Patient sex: F
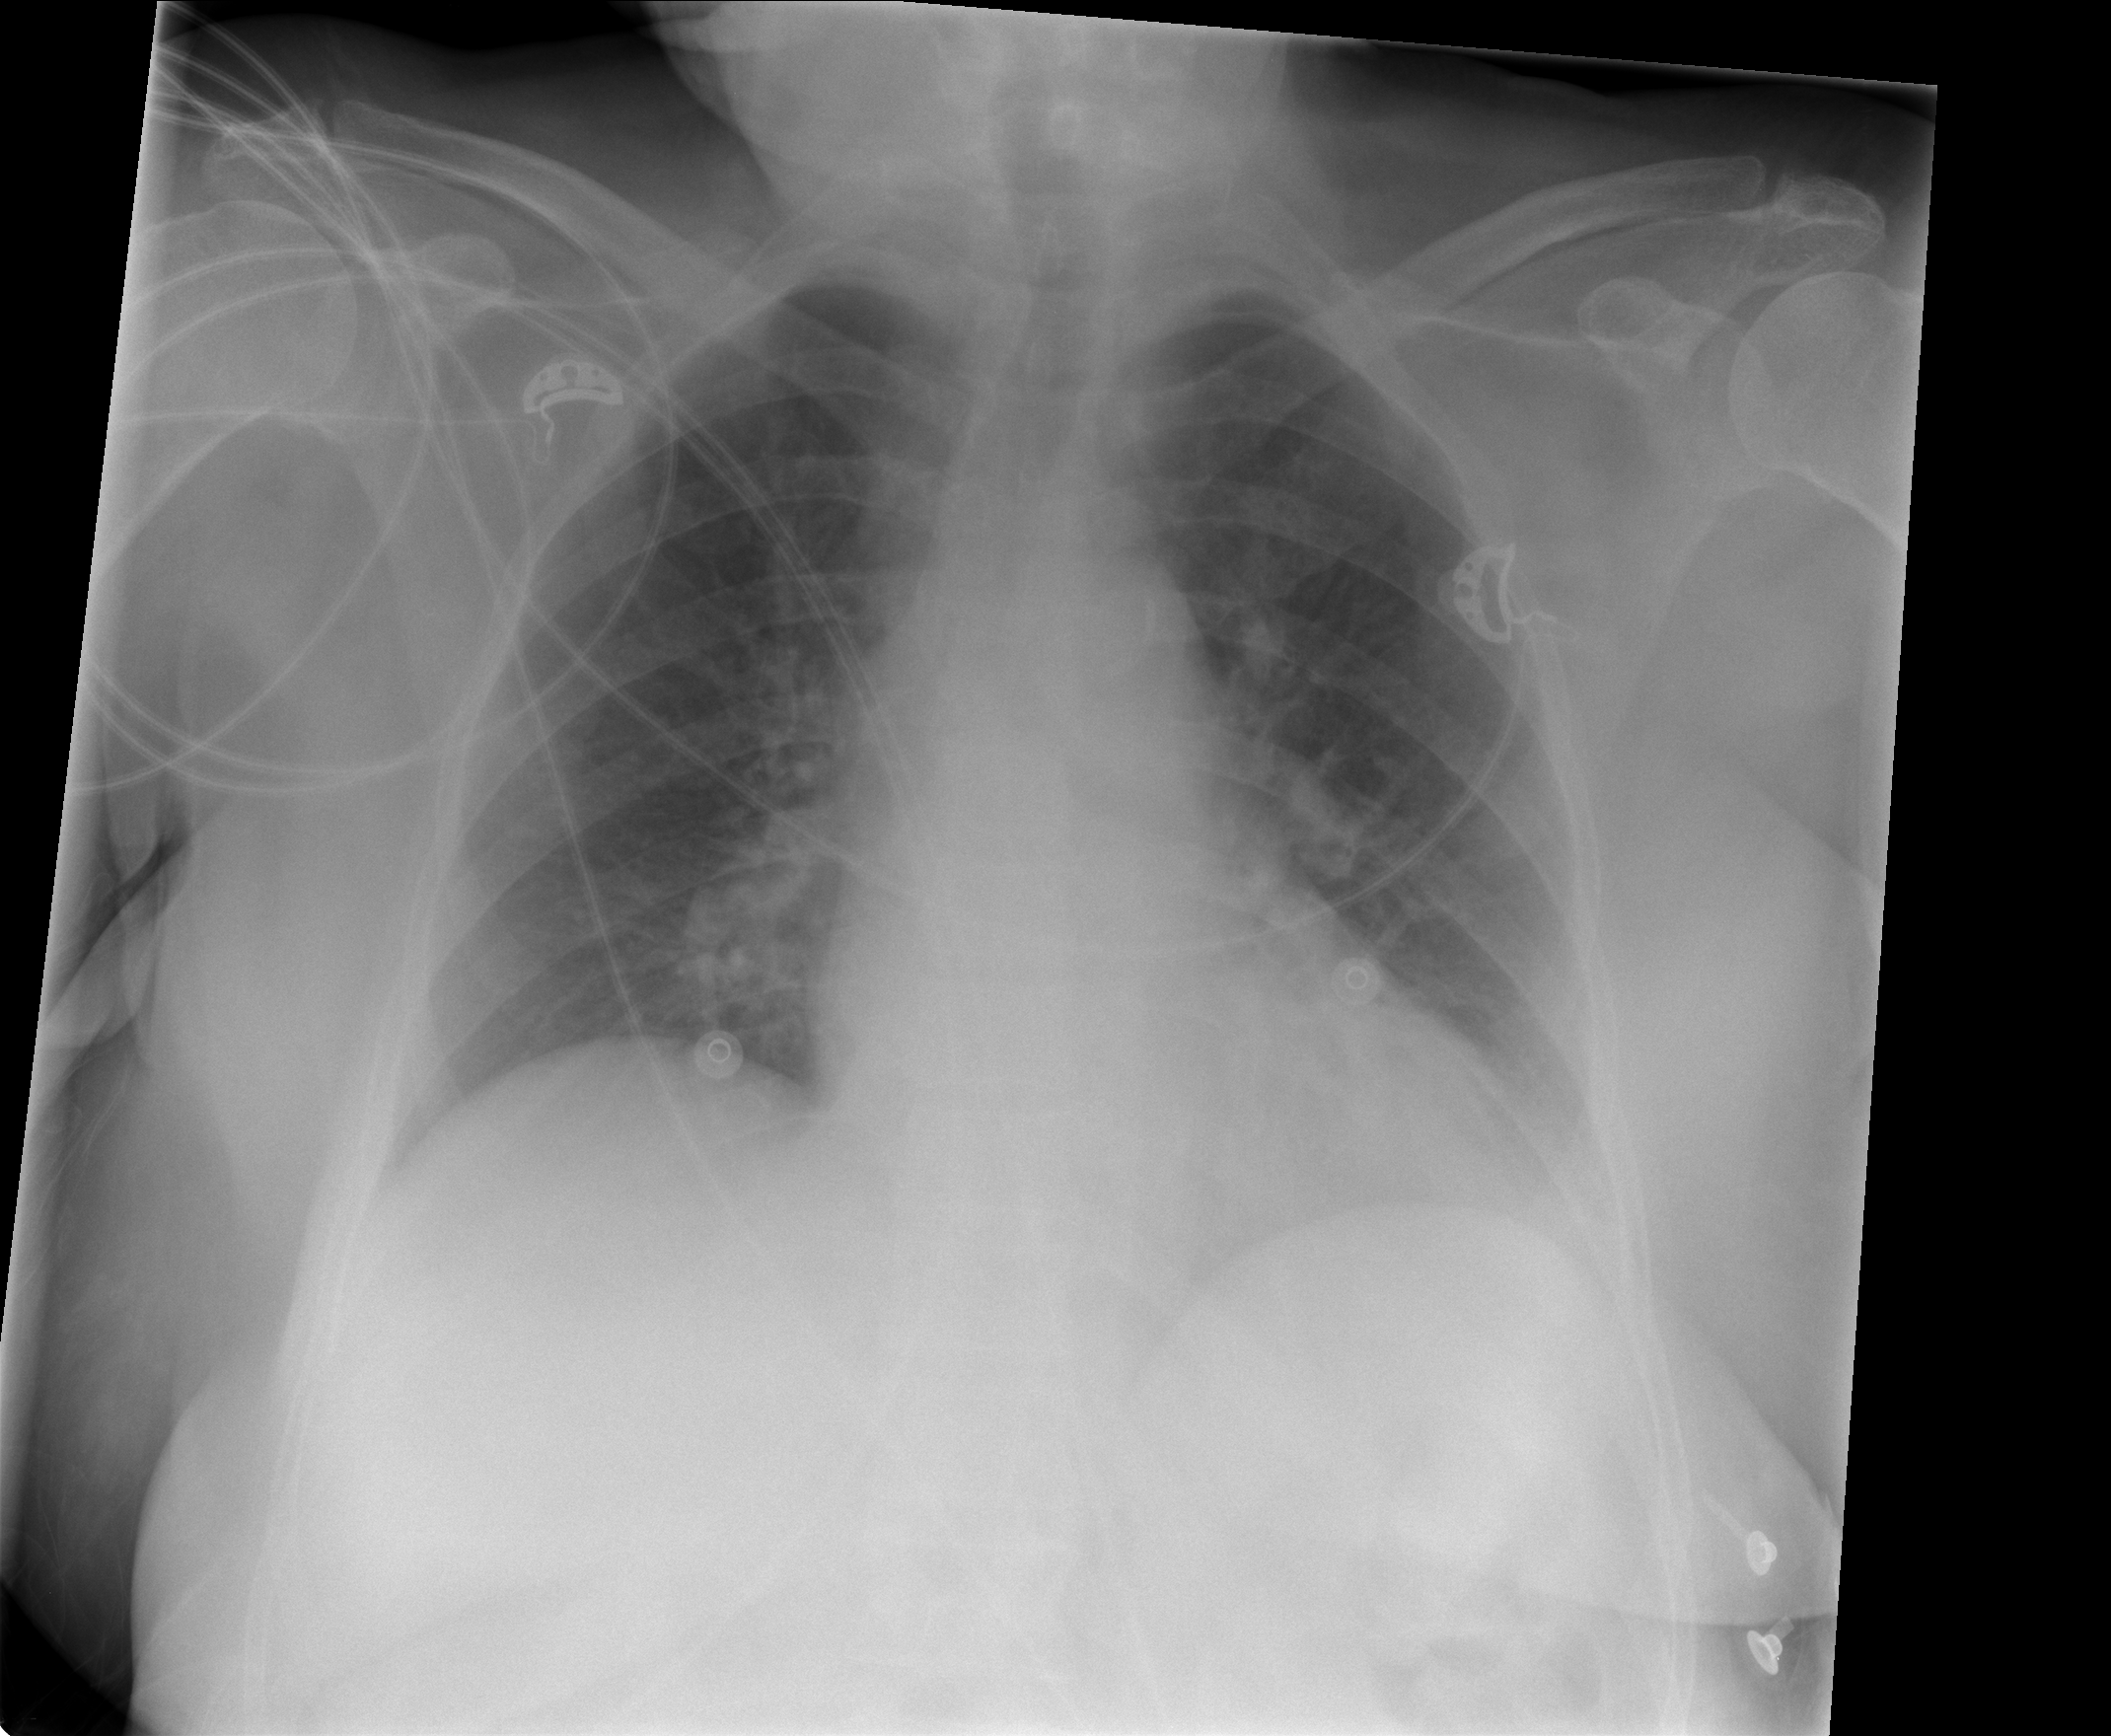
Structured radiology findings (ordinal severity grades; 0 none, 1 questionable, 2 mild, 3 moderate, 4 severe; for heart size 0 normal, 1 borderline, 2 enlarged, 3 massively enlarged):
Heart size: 1
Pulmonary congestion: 1
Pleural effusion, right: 0
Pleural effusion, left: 2
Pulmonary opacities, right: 0
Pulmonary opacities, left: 0
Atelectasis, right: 0
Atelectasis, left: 2